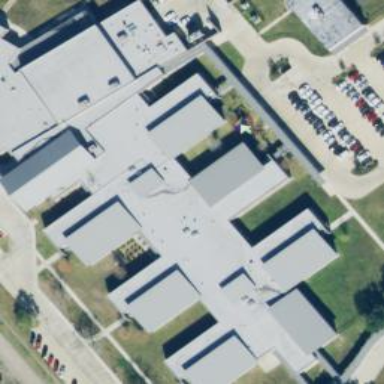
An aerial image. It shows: School building.